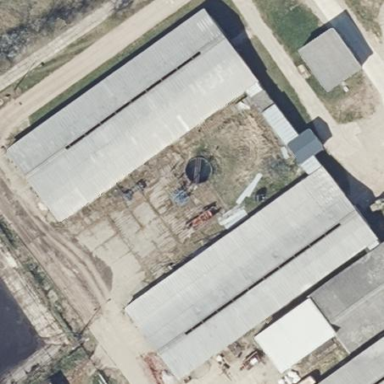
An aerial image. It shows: Rural barn.